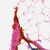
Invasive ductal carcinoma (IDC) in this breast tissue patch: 0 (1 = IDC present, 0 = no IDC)